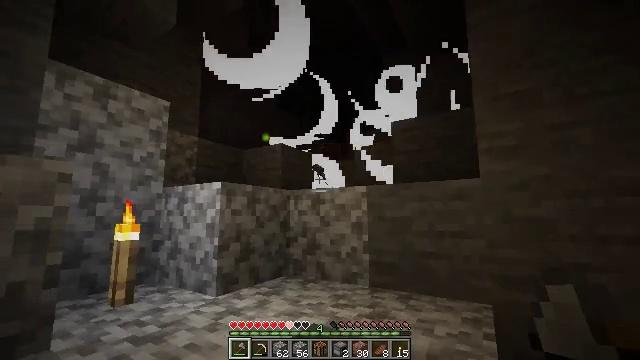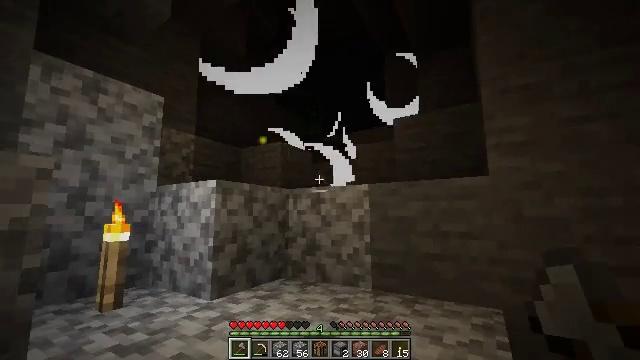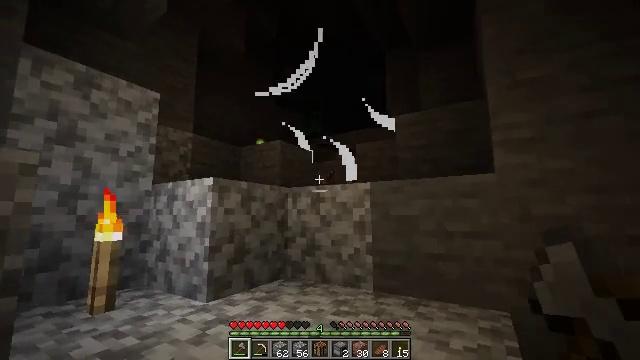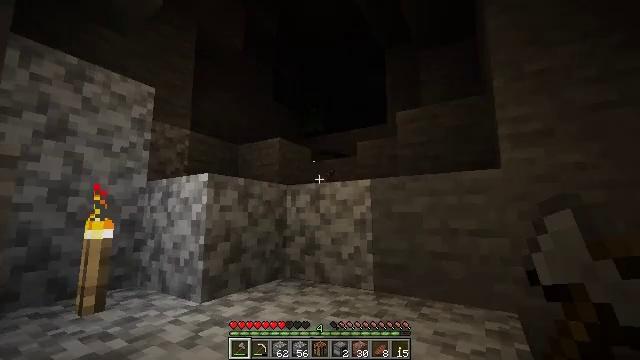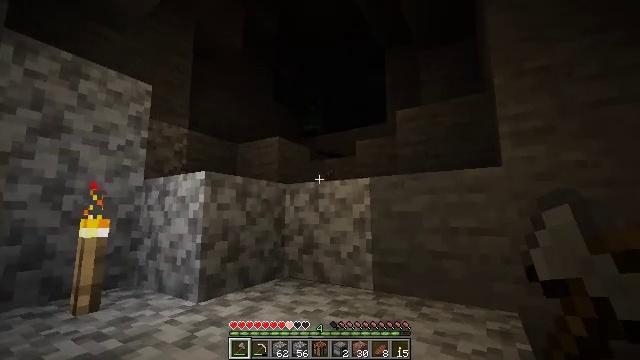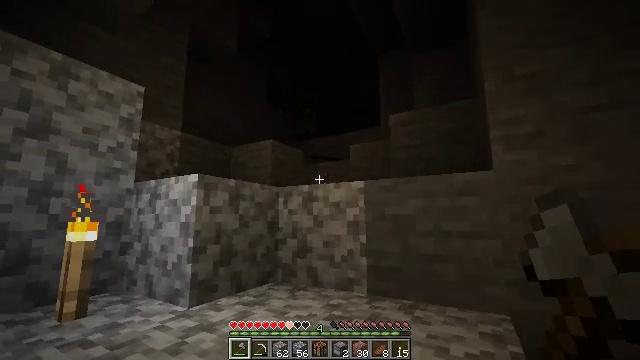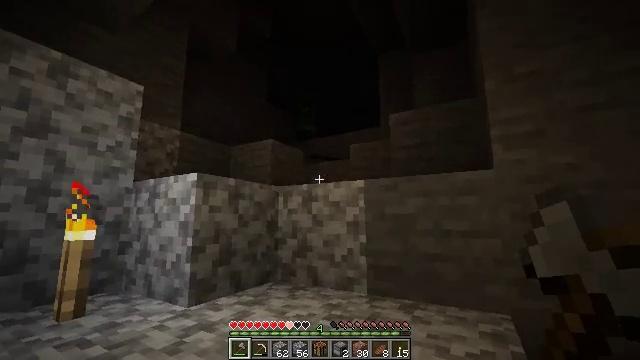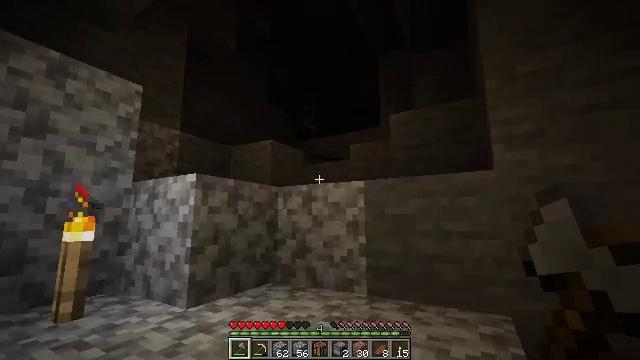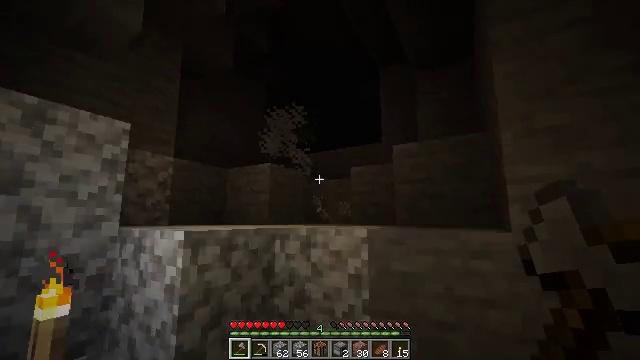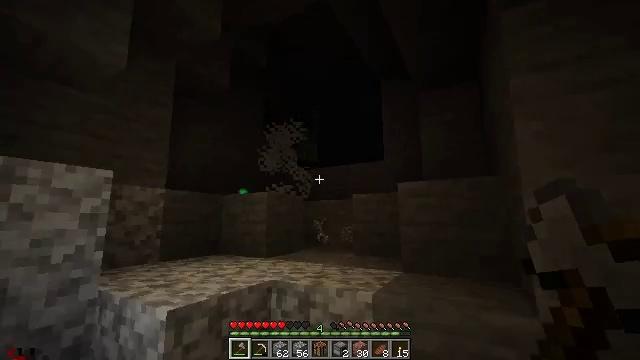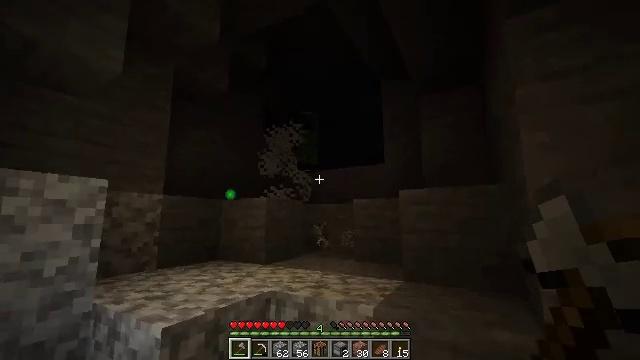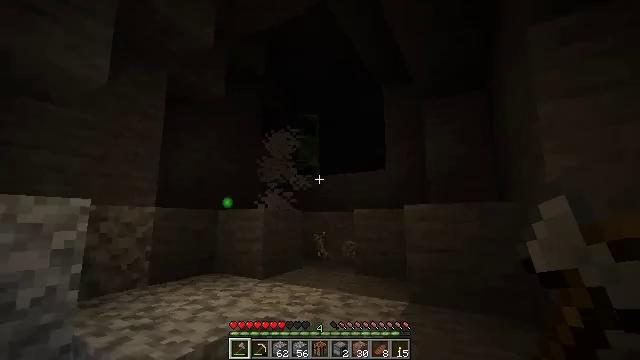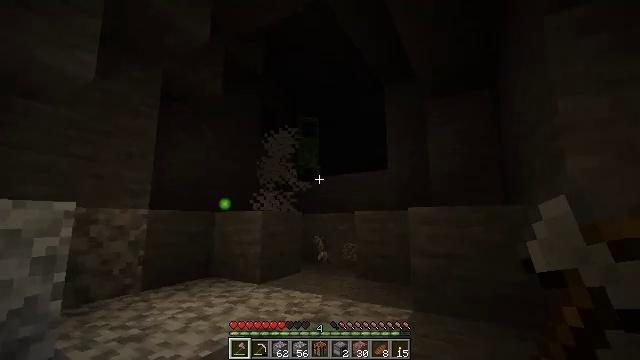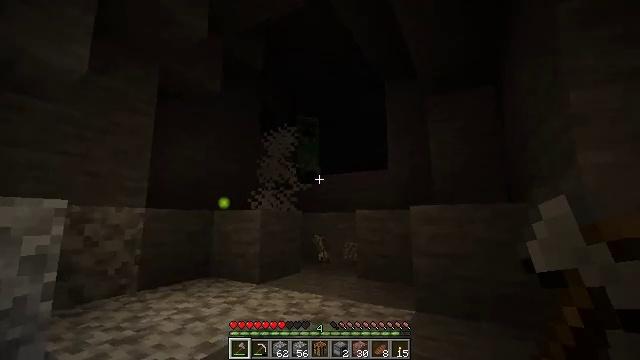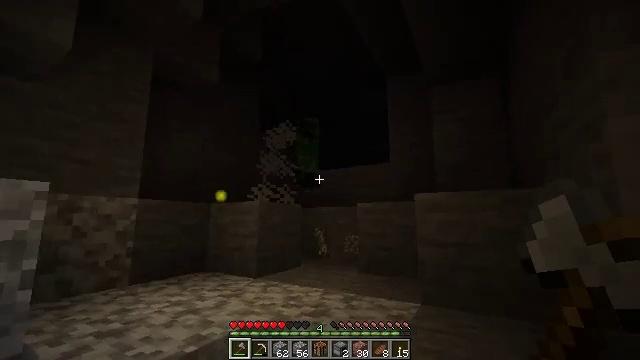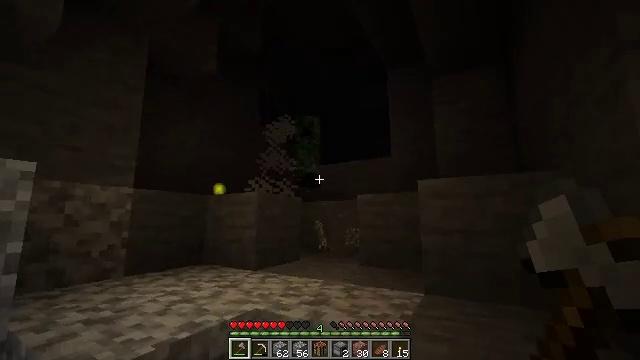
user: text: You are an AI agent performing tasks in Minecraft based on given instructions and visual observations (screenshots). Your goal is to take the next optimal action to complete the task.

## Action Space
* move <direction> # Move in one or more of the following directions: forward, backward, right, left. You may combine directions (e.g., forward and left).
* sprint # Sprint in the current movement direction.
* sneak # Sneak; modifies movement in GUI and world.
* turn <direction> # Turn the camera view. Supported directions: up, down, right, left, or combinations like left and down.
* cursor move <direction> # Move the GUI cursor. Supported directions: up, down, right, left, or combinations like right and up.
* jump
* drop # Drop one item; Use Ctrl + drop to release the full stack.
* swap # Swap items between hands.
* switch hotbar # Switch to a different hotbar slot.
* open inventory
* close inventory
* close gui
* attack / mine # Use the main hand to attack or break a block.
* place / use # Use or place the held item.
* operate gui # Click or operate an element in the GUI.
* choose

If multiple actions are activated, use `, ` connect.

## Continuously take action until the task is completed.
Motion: motion action
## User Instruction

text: Combat the creeper.
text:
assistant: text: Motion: no_op
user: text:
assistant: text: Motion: no_op
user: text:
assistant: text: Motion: no_op
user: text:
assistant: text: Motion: no_op
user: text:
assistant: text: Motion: turn right
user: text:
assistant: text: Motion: no_op
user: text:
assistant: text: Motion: move forward, jump
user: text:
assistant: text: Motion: move forward, jump
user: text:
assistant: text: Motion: move forward, jump
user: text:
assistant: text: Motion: move forward, jump
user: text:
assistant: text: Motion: move forward, jump
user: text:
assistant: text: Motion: move forward
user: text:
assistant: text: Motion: move forward
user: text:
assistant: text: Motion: move forward
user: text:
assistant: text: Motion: move forward
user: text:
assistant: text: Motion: move forward
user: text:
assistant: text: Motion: move forward
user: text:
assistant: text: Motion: move forward
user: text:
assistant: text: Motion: move forward
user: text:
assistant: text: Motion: move forward, jump
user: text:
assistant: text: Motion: move forward, turn down, jump
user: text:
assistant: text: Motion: move forward, turn down, jump
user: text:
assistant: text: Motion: move forward
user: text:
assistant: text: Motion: move forward
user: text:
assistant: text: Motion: move forward, turn up
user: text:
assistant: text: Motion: move forward, turn up
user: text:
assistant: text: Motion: move forward
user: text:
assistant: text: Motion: move forward
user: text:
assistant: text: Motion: move forward
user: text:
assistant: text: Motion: move forward, turn right